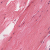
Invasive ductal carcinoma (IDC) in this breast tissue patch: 1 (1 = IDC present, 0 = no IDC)